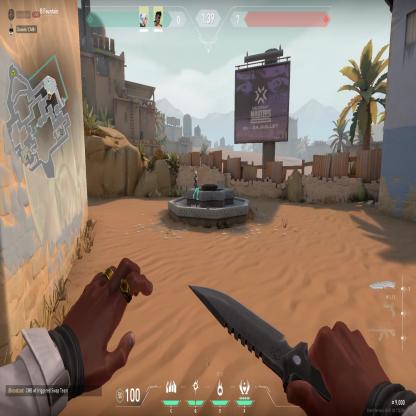
Label: teammate